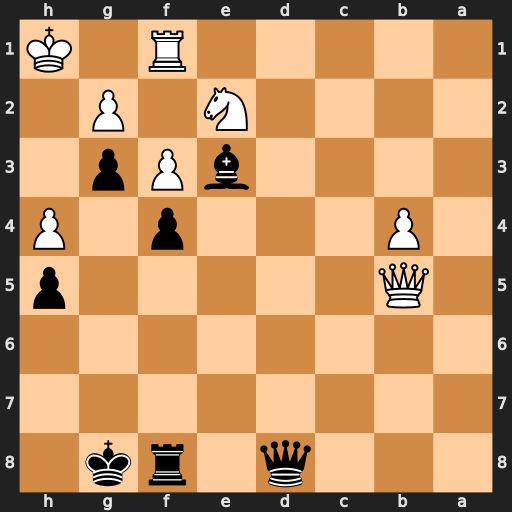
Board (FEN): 3q1rk1/8/8/1Q5p/1P3p1P/4bPp1/4N1P1/5R1K
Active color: b
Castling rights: -
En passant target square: -
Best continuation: Qxh4#